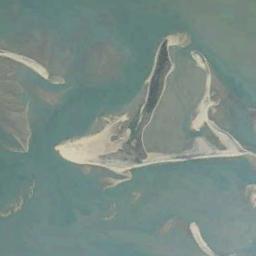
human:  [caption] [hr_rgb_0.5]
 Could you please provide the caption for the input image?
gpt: The land on the island is uneven .

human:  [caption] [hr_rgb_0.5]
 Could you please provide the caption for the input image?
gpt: The archipelago with some islands of different sizes is surrounded by green waters .

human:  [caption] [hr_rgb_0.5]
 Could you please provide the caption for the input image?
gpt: The island is desolate .

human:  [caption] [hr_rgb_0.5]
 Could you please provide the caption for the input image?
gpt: The irregularly shaped island is surrounded by turquoise waters with a white sand beach .

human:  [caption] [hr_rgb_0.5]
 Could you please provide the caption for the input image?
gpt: There are some islands with sand beaches surrounded by green water .